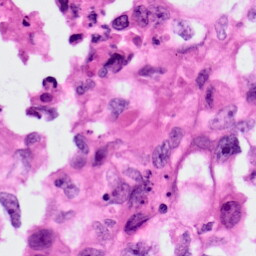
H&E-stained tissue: Lung